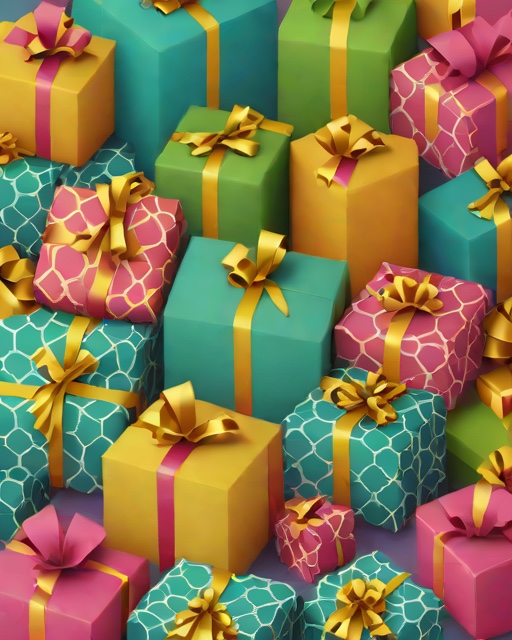
Category: Birthday